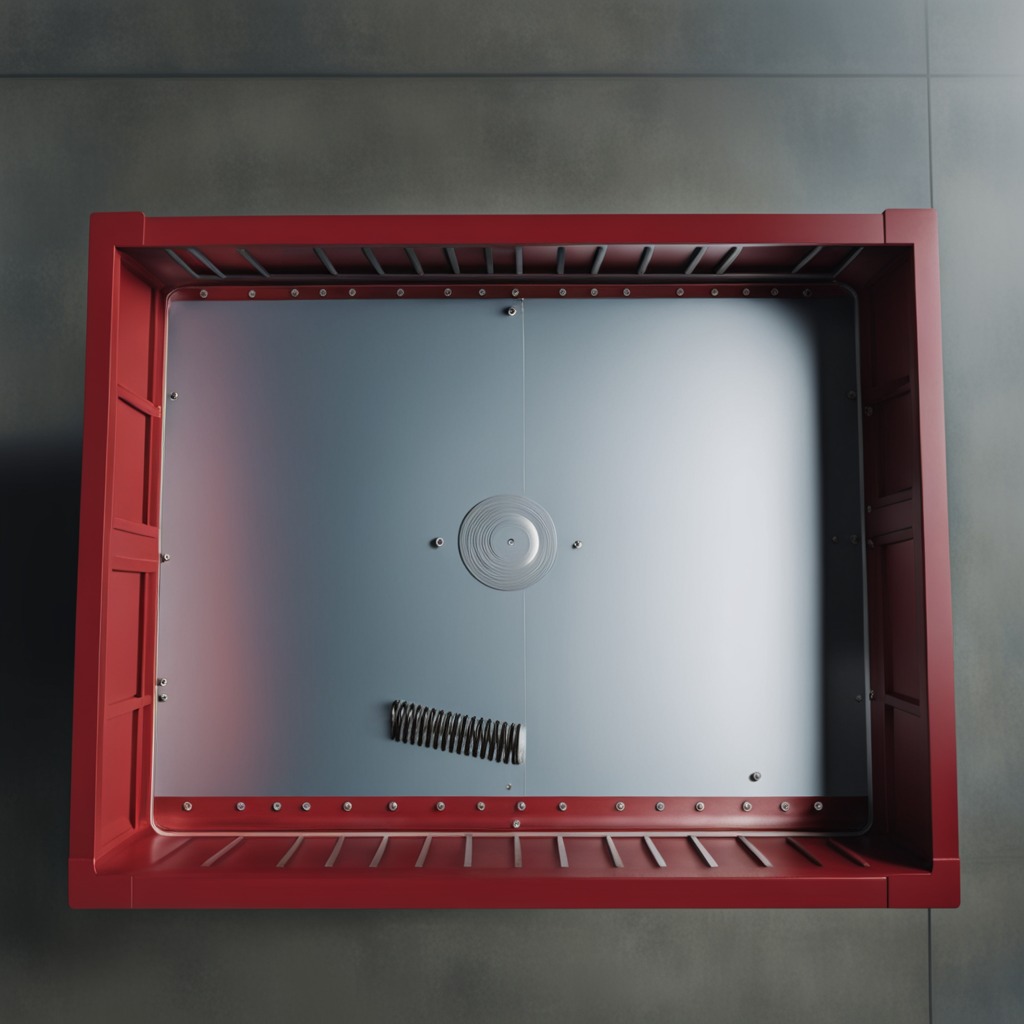
A coiled metal spring is lying on the toolbox surface in an airplane hangar workshop 8K.